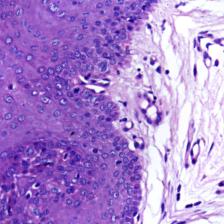
Diagnosis: Normal